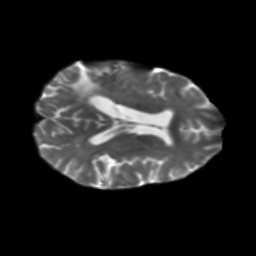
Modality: T2w
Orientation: axial
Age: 58
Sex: female
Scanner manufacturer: siemens
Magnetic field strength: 3 T
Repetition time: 5.47 s
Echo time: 0.0854 s